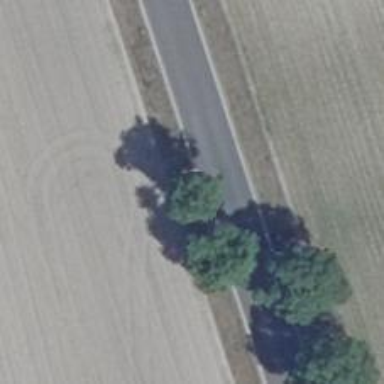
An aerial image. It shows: Deciduous tree with broadleaved leaves.